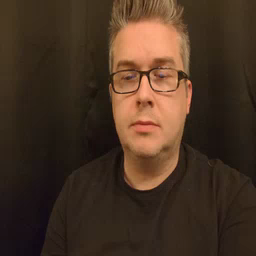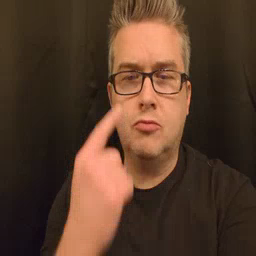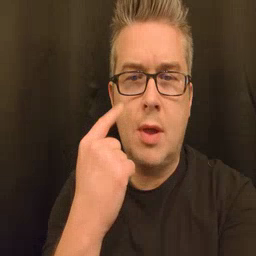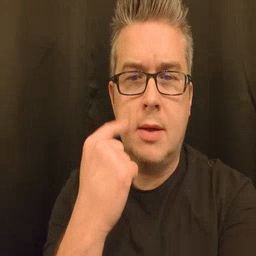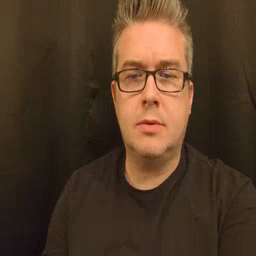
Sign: cry